Question: I have three donut charts
var data = [
{
institution: [53245, 28479, 19697, 24037, 40245]
},
{
institution: [45, 9, 127, 37, 11]
},
{
institution: [3245, 88479, 45697, 1037, 77245]
}
]
'''
var width = 100,
height = 100,
radius = Math.min(width, height) / 2;
var color = d3.scale.category20();
for (index = 0; index < data.length; ++index) {
var pie = d3.layout.pie()
.sort(null);
var arc = d3.svg.arc()
.innerRadius(radius - 30)
.outerRadius(radius - 5);
var svg = d3.select("body").append("svg:svg")
.attr("width", width)
.attr("height", height)
.append("g")
.attr("transform", "translate(" + width / 2 + "," + height / 2 + ")");
var path = svg.selectAll("path")
.data(pie(data[index].institution))
.enter().append("path")
.attr("fill", function(d, i) { return color(i); })
.attr("d", arc);
}
'''
For each segment in each chart I need a short line and a label with the value, for example here
Is there any simple solution for this?
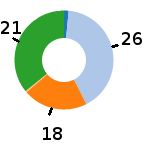
Answer: <URL> my solution:
'''
var data = [
{
institution: [53245, 28479, 19697, 24037, 40245]
},
{
institution: [45, 9, 127, 37, 11]
},
{
institution: [3245, 88479, 45697, 1037, 77245]
}
];
var width = 200;
var height = 200;
var radius = Math.min(width, height) / 4;
var r = radius;
var textOffset=5;
var colours = ['#ffc400','#e53517','#7ab51d','#009fda','#c2c2c2'];
for (index = 0; index < data.length; ++index) {
var pie = d3.layout.pie().sort(null);
var arc = d3.svg.arc().innerRadius(radius - 30).outerRadius(radius - 5);
var svg = d3.select("body").append("svg:svg")
.attr("width", width)
.attr("height", height)
.append("g")
.attr("transform", "translate(" + width / 2 + "," + height / 2 + ")");
var piedata=pie(data[index].institution);
var ticks = svg.selectAll("line").data(piedata).enter().append("line");
ticks.attr("x1", 0)
.attr("x2", 0)
.attr("y1", -radius+4)
.attr("y2", -radius-2)
.attr("stroke", "gray")
.attr("transform", function(d) {
return "rotate(" + (d.startAngle+d.endAngle)/2 * (180/Math.PI) + ")";
});
var labels = svg.selectAll("text").data(piedata).enter().append("text");
labels.attr("class", "value")
.attr("transform", function(d) {
var dist=radius+15;
var winkel=(d.startAngle+d.endAngle)/2;
var x=dist*Math.sin(winkel);
var y=-dist*Math.cos(winkel);
return "translate(" + x + "," + y + ")";
})
.attr("dy", "0.35em")
.attr("text-anchor", "middle")
.text(function(d){
return d.value;
});
var path = svg.selectAll("path")
.data(piedata)
.enter().append("path")
.attr("fill", function(d, i) { return colours[i]; })
.attr("d", arc);
}
'''